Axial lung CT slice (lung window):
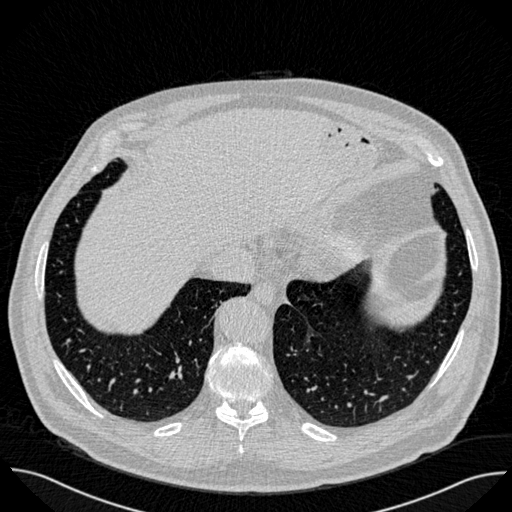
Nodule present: no